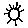
Label: sun